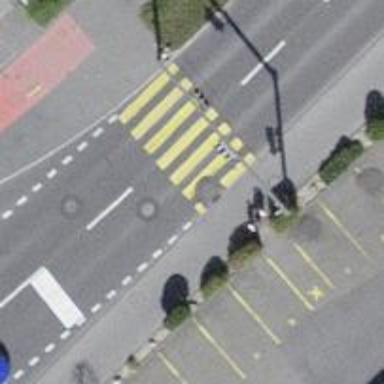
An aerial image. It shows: Zebra crossing controlled by traffic signals with zebra markings.